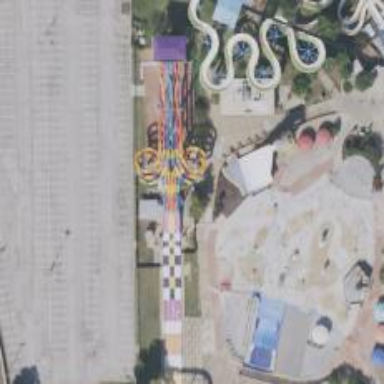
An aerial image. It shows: Water slide attraction.